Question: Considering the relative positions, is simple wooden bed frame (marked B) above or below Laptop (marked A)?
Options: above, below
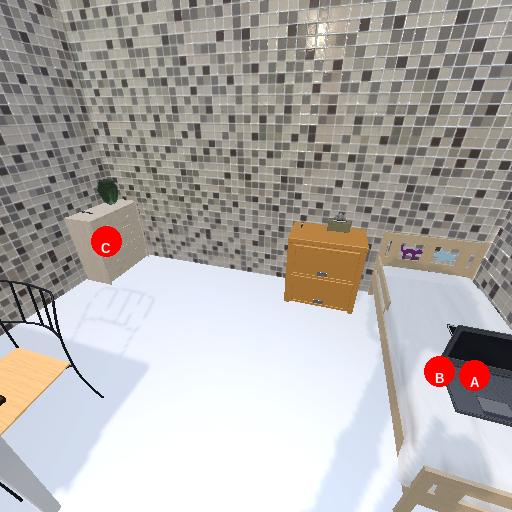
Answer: above